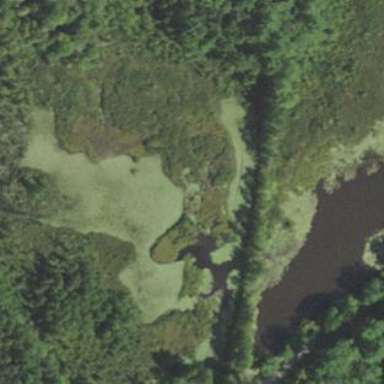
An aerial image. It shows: Marshy wetland area.